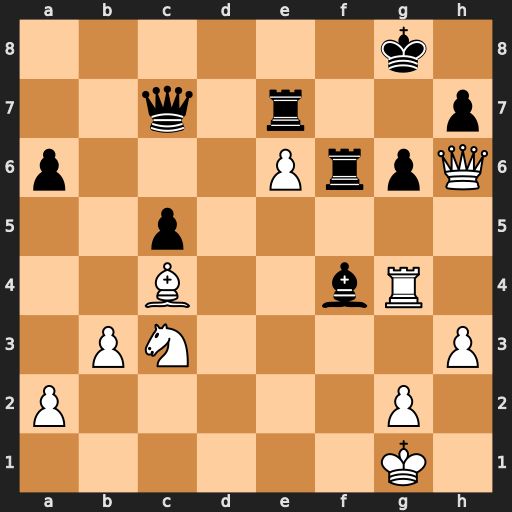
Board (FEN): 6k1/2q1r2p/p3PrpQ/2p5/2B2bR1/1PN4P/P5P1/6K1
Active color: w
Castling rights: -
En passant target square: -
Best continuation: Rxf4 Qxf4 Qxf4 Rxf4 Nd5 Rxc4 Nxe7+ Kf8 Nxg6+ Kg7 bxc4